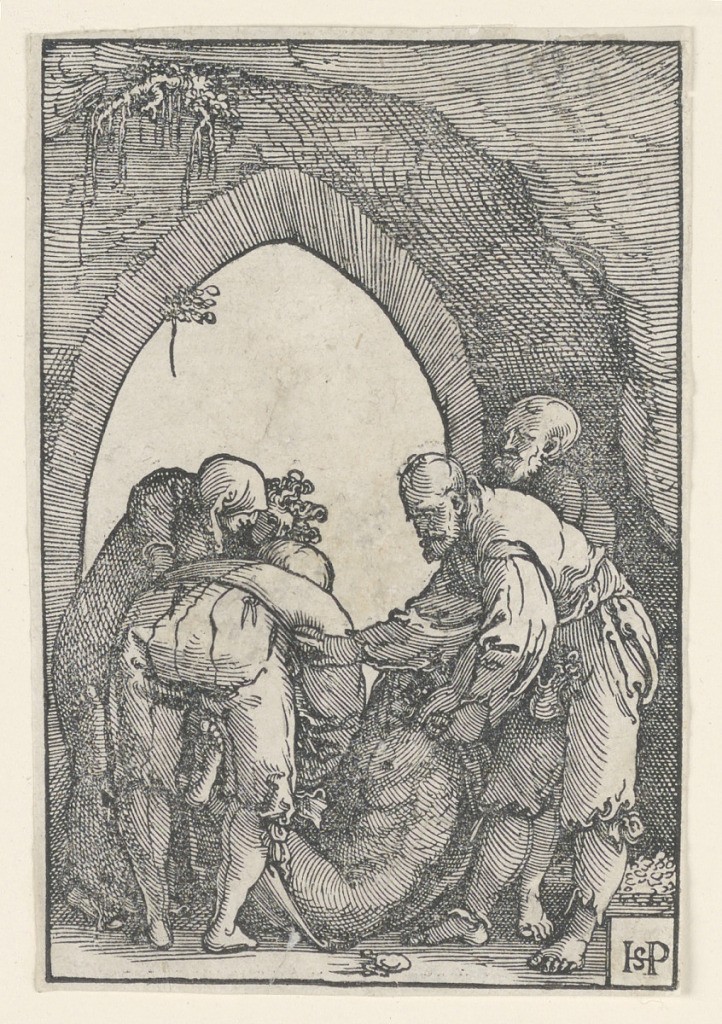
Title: Entombment
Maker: Hans Sebald Beham, German, 1500–1550
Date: ca. 1535
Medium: Woodcut on paper
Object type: Print
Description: Interior of a cave, the entrance to which is seen in the background. The body of Christ is seen in the foreground being lifted by two men. Three other figures are shown. Artist's monogram at lower right.